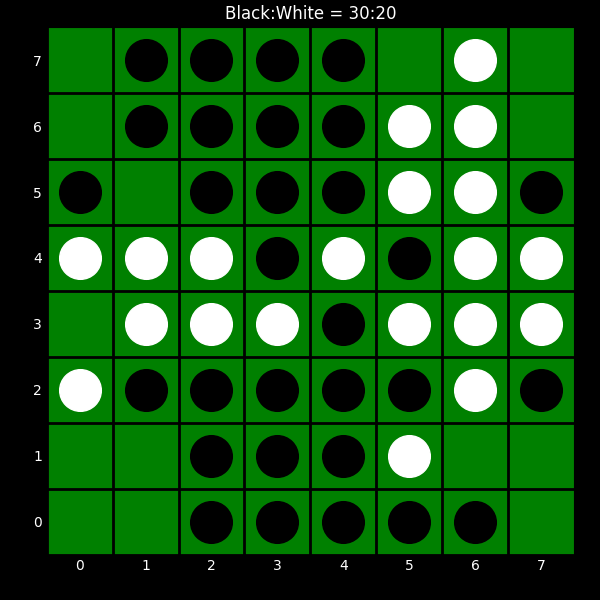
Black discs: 30
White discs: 20